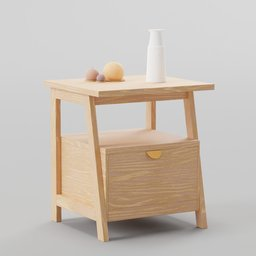
Label: furniture